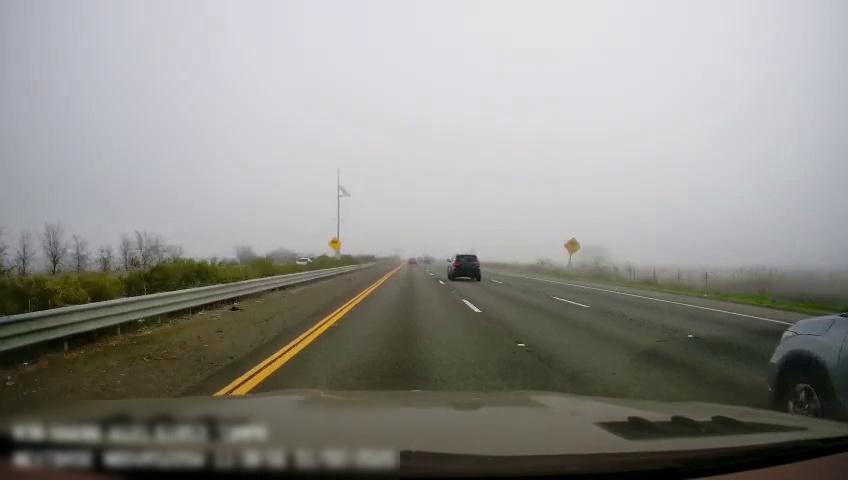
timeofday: Day
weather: Cloudy
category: Drivable Space
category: Vehicles | Car
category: Vehicles | SUV
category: Vehicles | SUV
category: Lanes | Current Lane
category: Lanes | Current Lane
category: Lanes | Alternate Lane
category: Lanes | Alternate Lane
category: Lanes | Alternate Lane
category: Traffic | Signs
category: Traffic | Signs